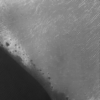
Label: not_dusty